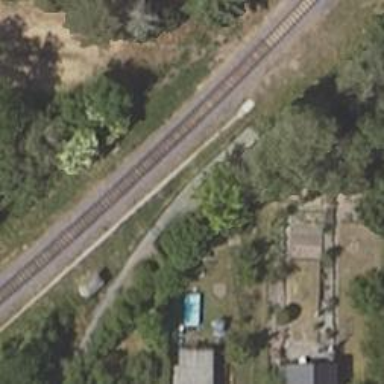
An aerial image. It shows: Railway signal.